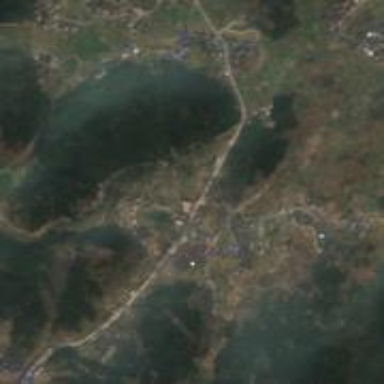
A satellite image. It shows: Ethnic township within town.